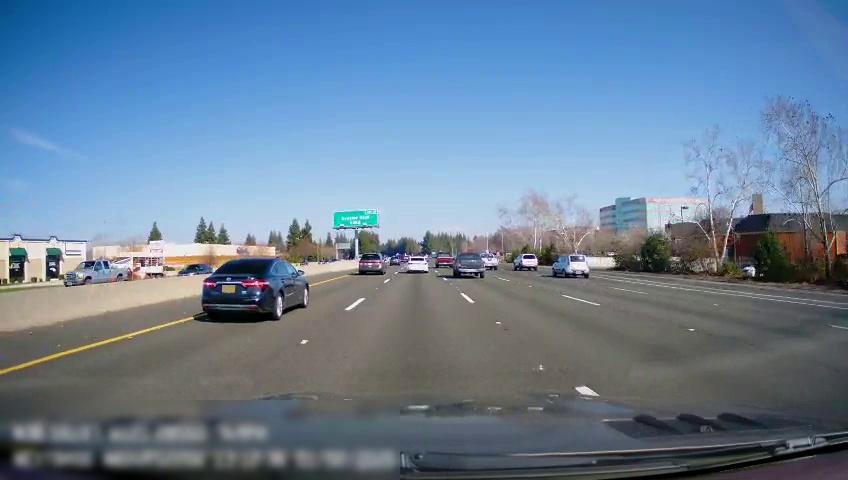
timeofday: Day
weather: Sunny
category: Vehicles | Truck
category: Vehicles | Car
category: Drivable Space
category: Vehicles | Truck
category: Vehicles | Car
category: Vehicles | Truck
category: Vehicles | Truck
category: Vehicles | SUV
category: Vehicles | Car
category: Vehicles | SUV
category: Vehicles | Car
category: Vehicles | Car
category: Lanes | Alternate Lane
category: Lanes | Alternate Lane
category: Lanes | Alternate Lane
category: Lanes | Alternate Lane
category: Lanes | Alternate Lane
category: Lanes | Current Lane
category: Lanes | Current Lane
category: Lanes | Alternate Lane
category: Traffic | Signs